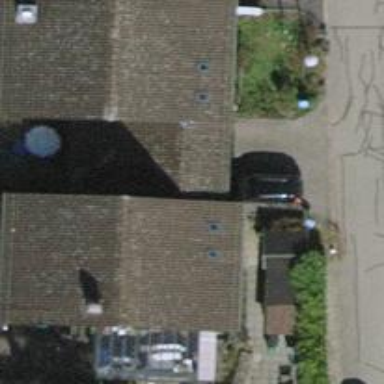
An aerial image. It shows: Building with tile roof.